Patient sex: M
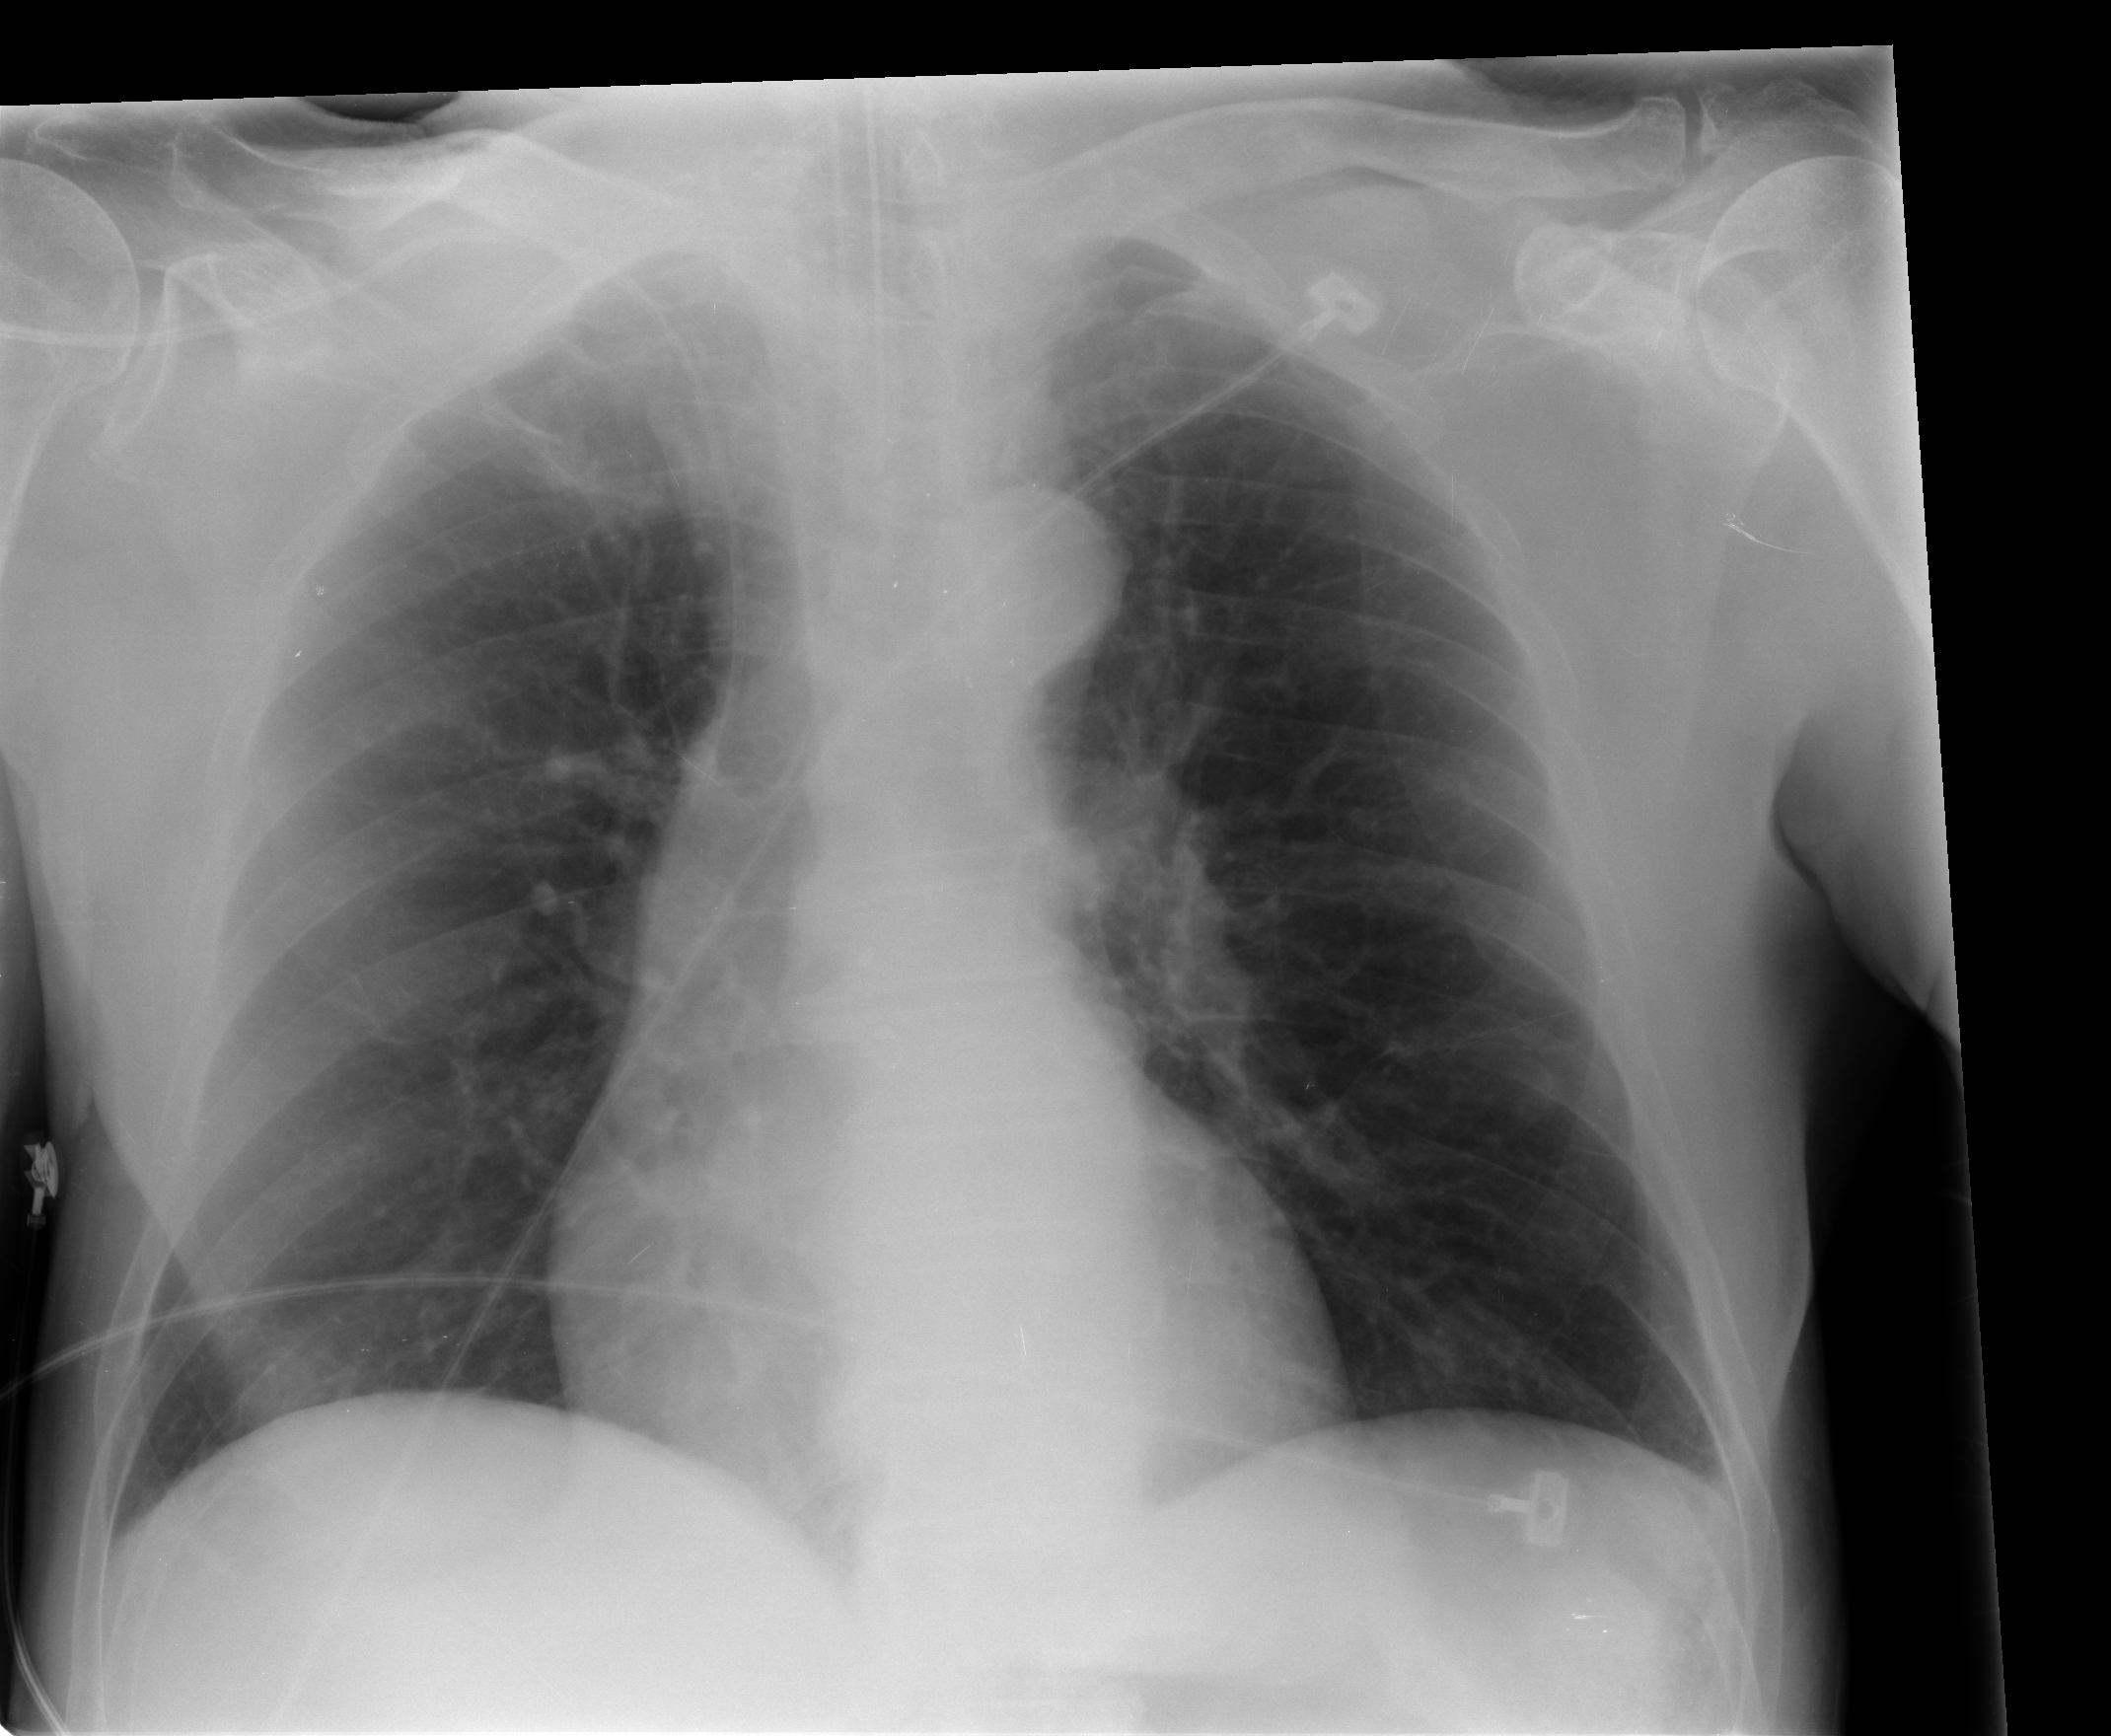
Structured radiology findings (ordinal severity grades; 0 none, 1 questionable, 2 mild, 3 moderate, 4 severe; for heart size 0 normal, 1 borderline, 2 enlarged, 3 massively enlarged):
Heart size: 0
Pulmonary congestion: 0
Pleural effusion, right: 0
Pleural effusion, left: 0
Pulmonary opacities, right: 0
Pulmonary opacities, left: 0
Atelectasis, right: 0
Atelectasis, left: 1